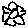
Label: flower